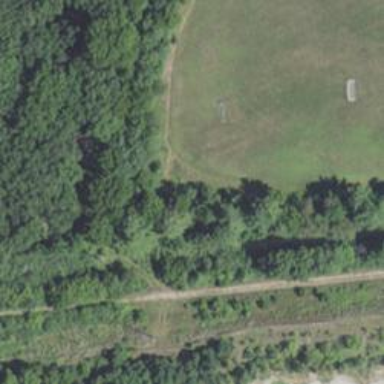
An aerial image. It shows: Path with excellent visibility for trail.